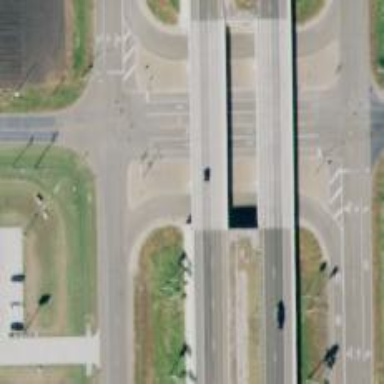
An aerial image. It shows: Secondary link road with turnaround junction.